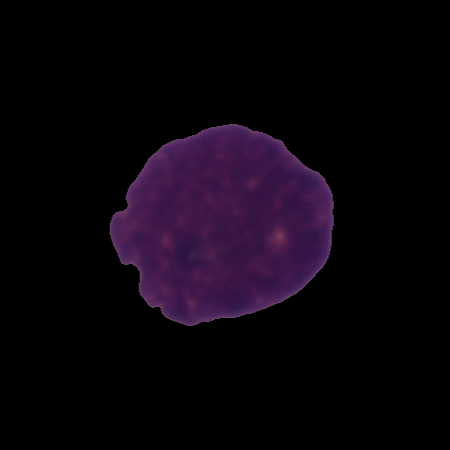
Label: cancer